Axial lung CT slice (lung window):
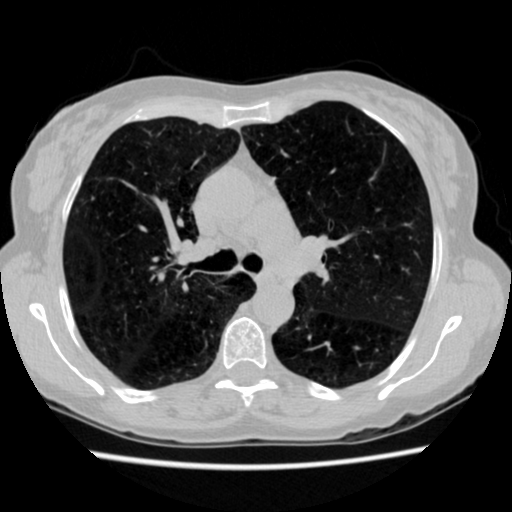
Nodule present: no